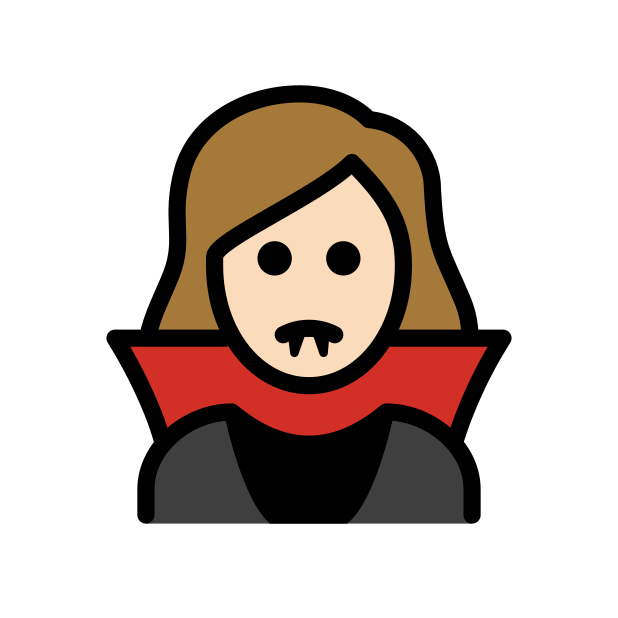
woman vampire: light skin tone